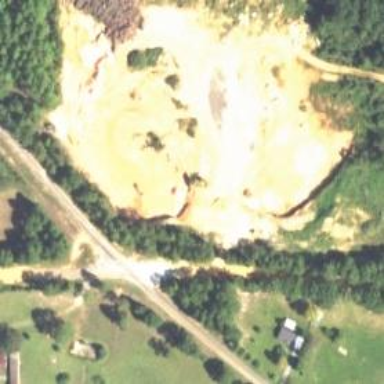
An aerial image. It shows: Brownfield site with resource of sand.